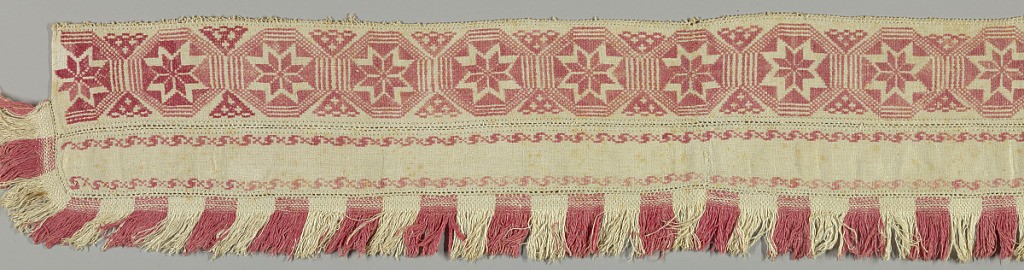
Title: Border
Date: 19th century
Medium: cotton on linen foundation Technique: cross stitch embroidery on plain weave
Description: Border from a table cover or hanging made from three pieces stitched together. The top has a repeat of a star in an octagon in red embroidery. The middle piece has a narrow scroll in red embroidery along the top and bottom edge. The bottom has a woven tape with weft fringe alternately red and white. The tape turns the corner at one end and ends halfway up the side.